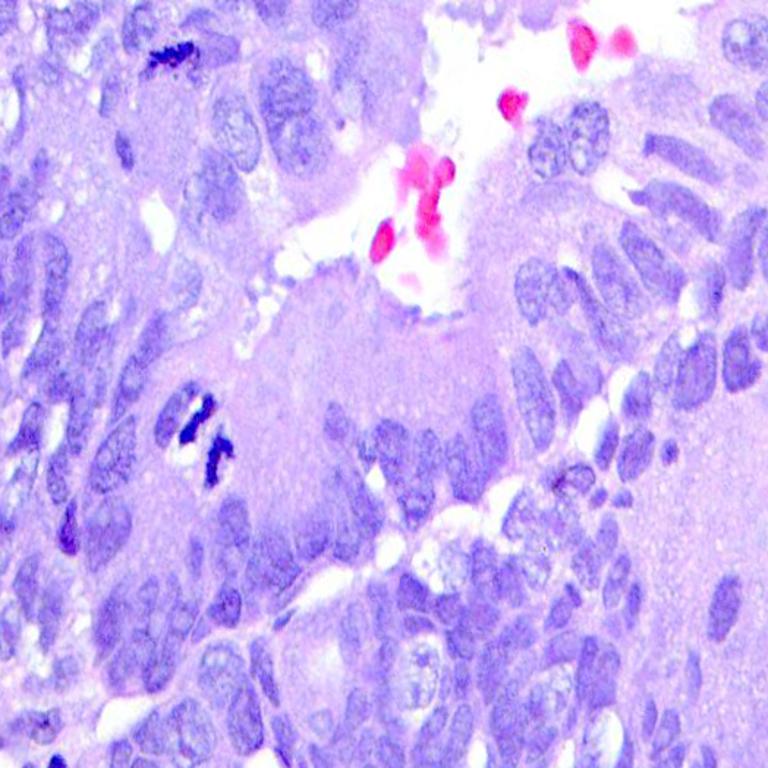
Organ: colon
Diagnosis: adenocarcinomas